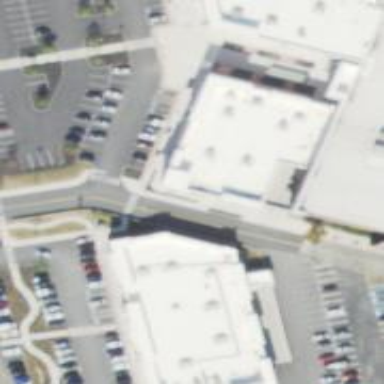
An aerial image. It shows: Retail building.